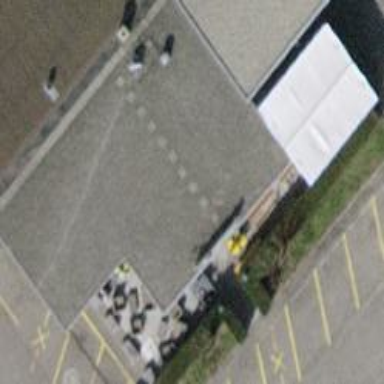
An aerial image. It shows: Restaurant.